Question: I'm new to template editing in wordpress and I'm trying to get a page description to show up on my site but it is not appearing. The URL I'm trying to get to display the description is here:
<URL>
and I've attached the screenshot of the page description within wordpress. It appears to be using the archive template (why is it not using the page template?).
Here's some of the code for the archive template:
'''
<div class="main">
<?php if (have_posts()) : $first = true; ?>
<?php $post = $posts[0]; // Hack. Set $post so that the_date() works. ?>
<?php /* If this is a category archive */ if (is_category()) { ?>
<h1><?php single_cat_title(); ?></h1>
<?php /* If this is a tag archive */ } elseif( is_tag() ) { ?>
<h1><?php single_tag_title(); ?></h1>
<?php /* If this is a daily archive */ } elseif (is_day()) { ?>
<h1><?php echo get_the_time('F jS, Y'); ?></h1>
<?php /* If this is a monthly archive */ } elseif (is_month()) { ?>
<h1><?php echo get_the_time('F, Y'); ?></h1>
<?php /* If this is a yearly archive */ } elseif (is_year()) { ?>
<h1><?php echo get_the_time('Y'); ?></h1>
<?php /* If this is an author archive */ } elseif (is_author()) { ?>
<h1><?php _e( 'Author Archive', 'gray_white_black' ); ?></h1>
<?php /* If this is a paged archive */ } elseif (isset($_GET['paged']) && !empty($_GET['paged'])) { ?>
<h1><?php _e( 'Blog Archives', 'gray_white_black' ); ?></h1>
<?php } ?>
<ul class="post-list">
<?php while (have_posts()) : the_post();
'''
Where, in the code above, the_post(), appropriately, refers to the content for the home listing within the category displayed on the page. But how do I get the_post() for the page itself, shown in the screenshot? Thanks.

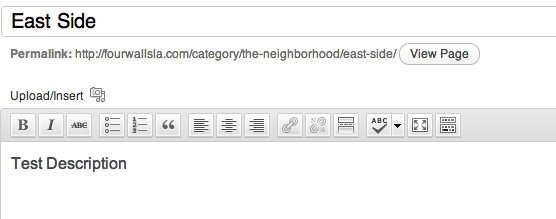
Answer: It is using the archive.php template because you are retrieving all posts within the category - 'In The Neighborhood' & 'East Side'. If you want it to use the default page.php you would have to publish a page in Wordress.
To print the description ("Test Description") or the content of the post, add '<?php the_content(); ?>' or '<?php the_excerpt(); ?>'after:
'''
<?php while (have_posts()) : the_post();
'''